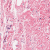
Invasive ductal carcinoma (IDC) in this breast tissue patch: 0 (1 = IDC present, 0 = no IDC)